This grayscale texture is a bearing vibration snapshot reshaped row-by-row into a square image. Determine the bearing's health state. Answer with exactly one of: normal, inner_race, outer_race, ball.
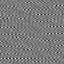
Answer: outer_race